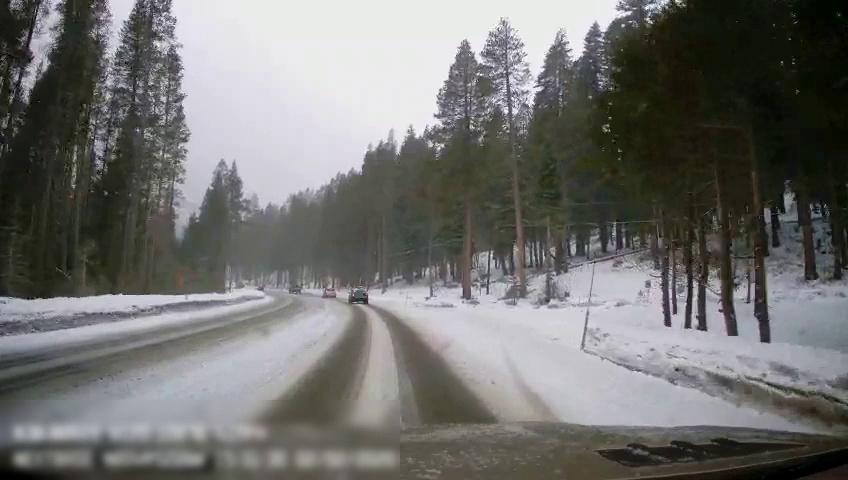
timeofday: Day
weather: Snowy
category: Drivable Space
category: Vehicles | SUV
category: Vehicles | Car
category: Vehicles | SUV